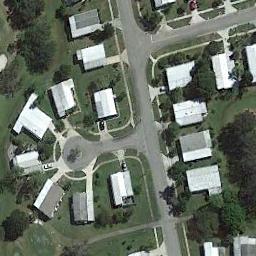
Label: residential